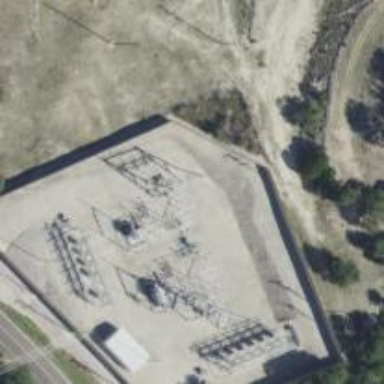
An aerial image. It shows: Switch for power supply.